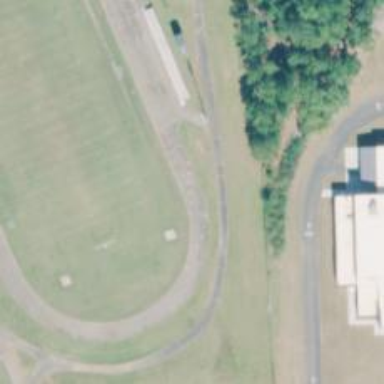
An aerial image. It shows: Track located within leisure land area.